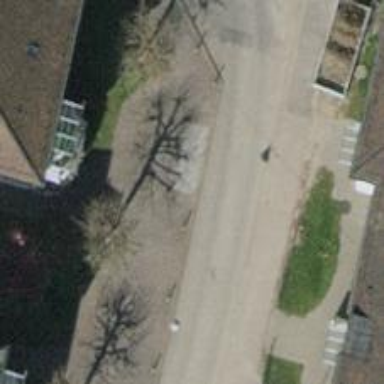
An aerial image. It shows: Avenue of trees.